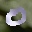
Label: 0